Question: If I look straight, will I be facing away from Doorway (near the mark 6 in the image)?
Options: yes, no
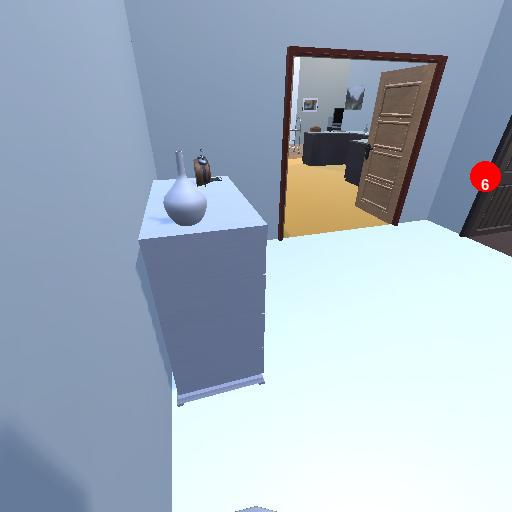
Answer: yes